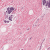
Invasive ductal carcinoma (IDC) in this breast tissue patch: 0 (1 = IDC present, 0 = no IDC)